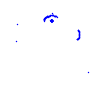
Particle: pion